Field crop: maize
Growth stage: 1
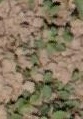
Species: convolvulus